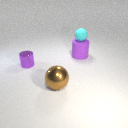
small purple metal cylinder to the left of large purple rubber cylinder